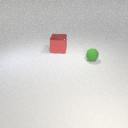
large red metal cube behind small green rubber sphere